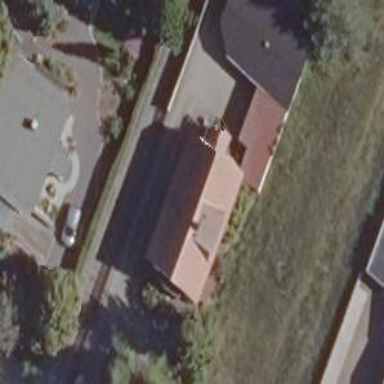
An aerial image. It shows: Building with gabled roof.